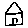
Label: house